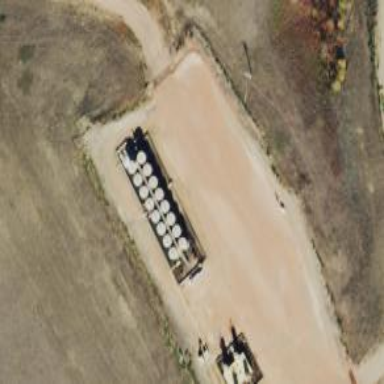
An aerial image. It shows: Storage tank that is man-made.